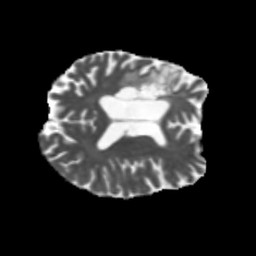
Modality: MD
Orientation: axial
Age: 68
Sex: female
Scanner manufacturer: siemens
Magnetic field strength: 3 T
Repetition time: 5.47 s
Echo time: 0.0854 s